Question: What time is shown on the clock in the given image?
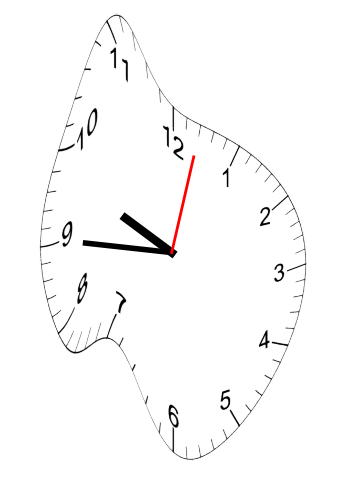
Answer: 09:45:02